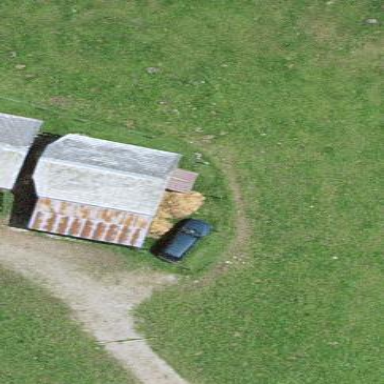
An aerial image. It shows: Gabled roof on farm auxiliary building.